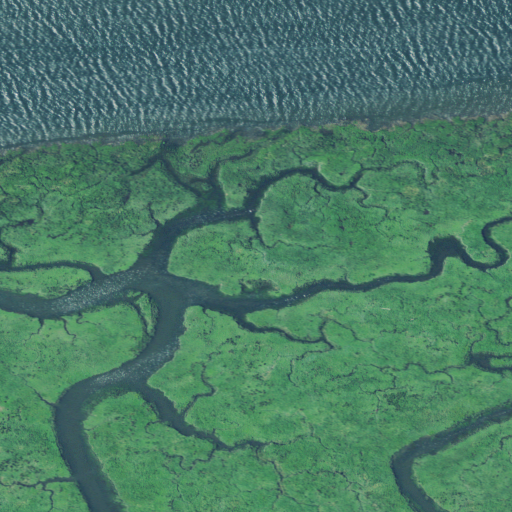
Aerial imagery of island in Oregon named Seal Island containing herbaceous wetlands and open water